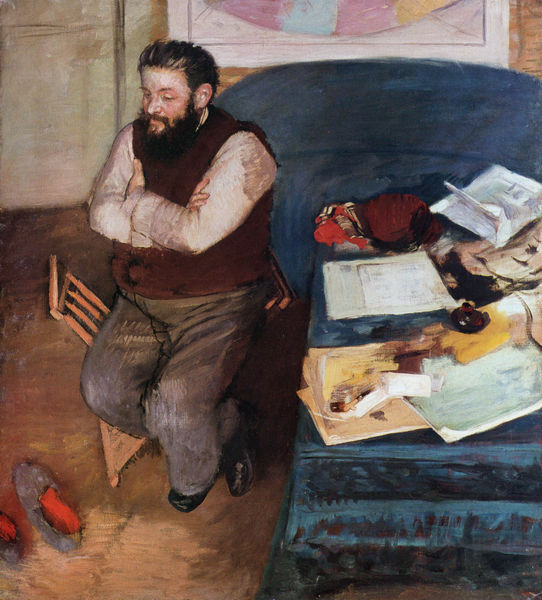
Titel: Portrait de M. Diego Martelli
Künstler: Edgar Degas
Standort: Edinburgh
Institution: National Gallery of Scotland
Schlagwörter: blau, blätter, gemälde, mann, weiß, cezanne, impressionismus, sitzen, zola, braun, degas, fenster, finger, frankreich, frisur, grau, holz, pastell, profil, raum, schwarz, stuhl, tisch, tür, zimmer, blick, rot, hochformat, malerei, bart, hemd, hose, wand, arme, falten, kleidung, rahmen, vollbart, bild, hände, innenraum, portrait, öl, boden, fransen, haare, interieur, realismus, sitzend, arbeit, chaos, lächeln, bilder, bücher, papier, papiere, sofa, wohnzimmer, perspektive, schuhe, moderne, violett, pause, rast, hocker, schemel, vogelperspektive, dick, klappstuhl, pfeife, barbe, homme, sitzt, atelier, maler, manet, bett, bauch, couch, nachdenklich, nachdenken, selbstporträt, weste, lächelnd, aufsicht, oben, fussboden, buch, denken, zettel, diwan, gefäss, draufsicht, künstler, zeitung, schriftsteller, selbstbildnis, entwurf, tinte, liege, stul, verschränkt, pantoffel, assis, chaise, chambre, impresionismus, papierblätter, freundlich, chaiselongue, skizzen, pullover, pulli, hausschuhe, oberarme, pantoffeln, überkreuzt, bleu, zeichnungen, verschränken, schue, couleur, orphismus, tableau, zufrieden, faltstuhl, pollunder, pullunder, zeitungen, arme verschränkt, feuilles, stihl, chaussure, zeitschriften, bette, emil, krempel, coutch, canape, igelfrisur, perskektive, rundsofa, unordnug, unterschlagene arme, hiuile